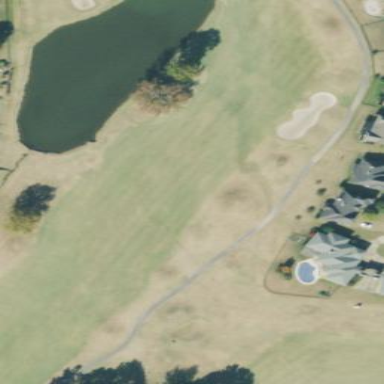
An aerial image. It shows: Grassy area designated as golf fairway.